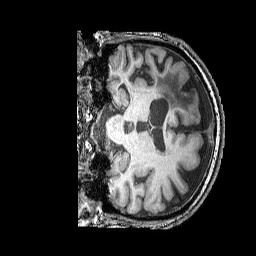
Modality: T1w
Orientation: coronal
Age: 61
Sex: male
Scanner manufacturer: siemens
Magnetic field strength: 3 T
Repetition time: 2.25 s
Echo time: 0.00411 s